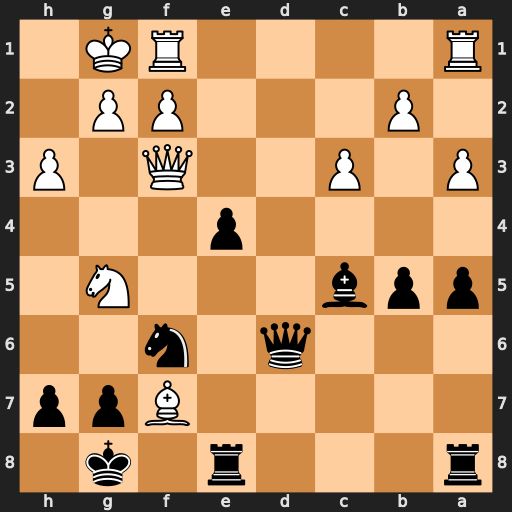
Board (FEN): r3r1k1/5Bpp/3q1n2/ppb3N1/4p3/P1P2Q1P/1P3PP1/R4RK1
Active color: b
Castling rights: -
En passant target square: -
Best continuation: Kf8 Nxe4 Rxe4